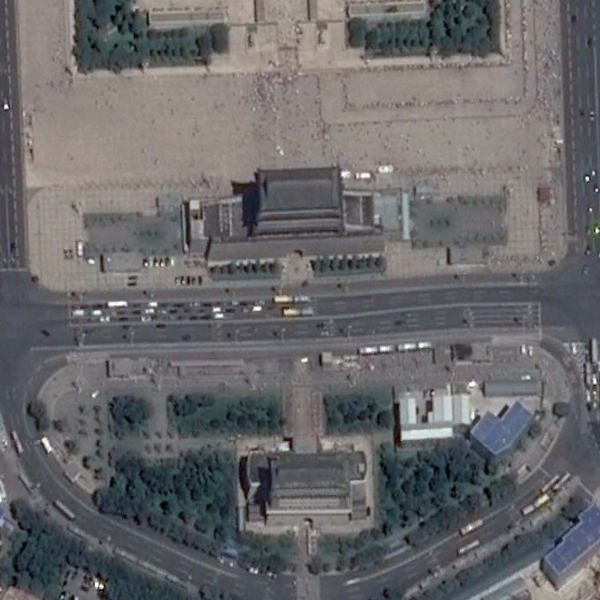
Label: Square